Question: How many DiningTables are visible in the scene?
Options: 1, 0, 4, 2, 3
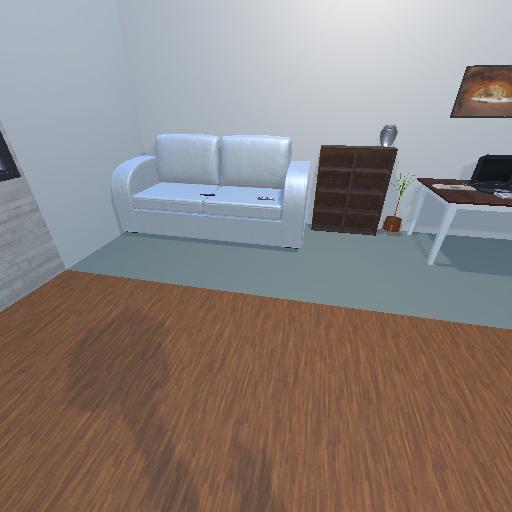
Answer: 1